RGB frame:
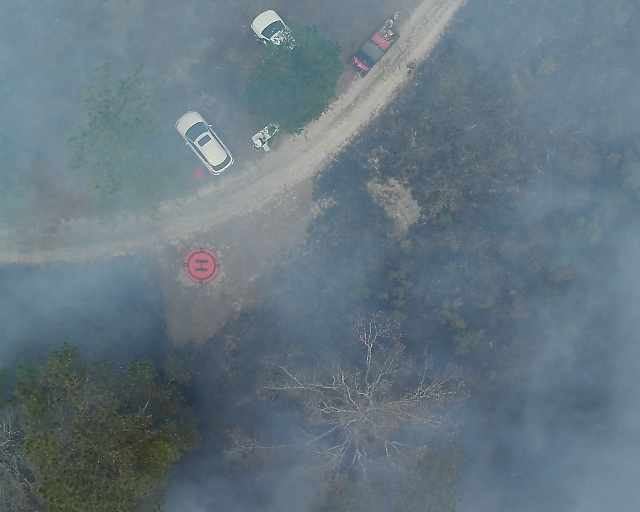
Thermal frame:
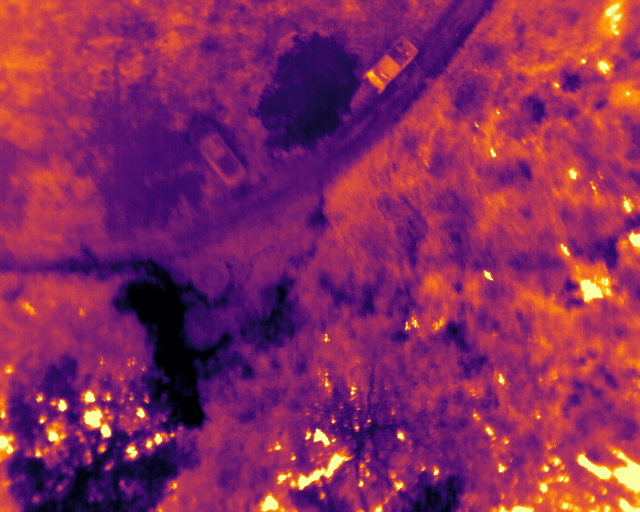
Captured: 2026-02-26 03:11:43
Pixels at or above 80 °C: 471 (fraction of frame: 0.001437)